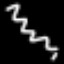
Label: squiggle